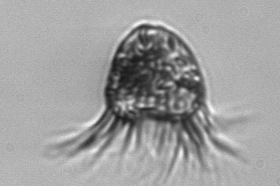
Label: Pelagostrobilidium